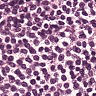
Metastatic tissue present: no